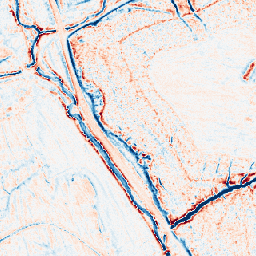
Category: edge_preserving
Decomposition family: anisotropic_diffusion
Decomposition parameters: iterations: 20
kappa: 100
gamma: 0.1
Upsampling method: nearest
Upsampling parameters: scale: 8
Upsampling scale: 8